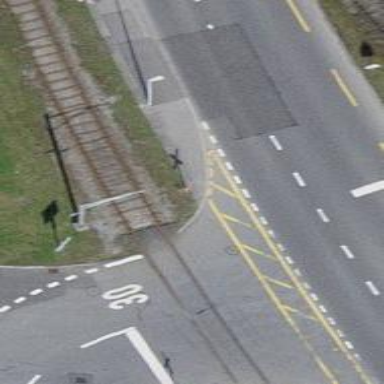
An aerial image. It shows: Kerb serving as barrier.